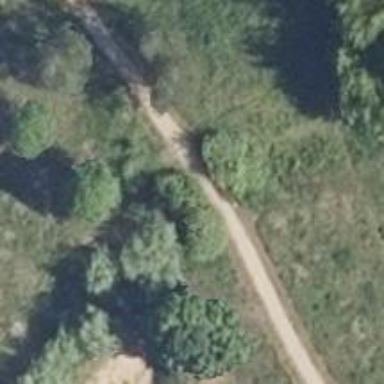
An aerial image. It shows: Footway on bridge.